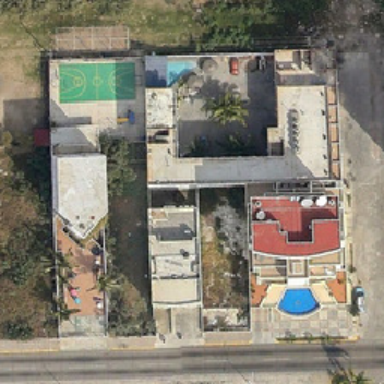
There is a basket court behind the house .